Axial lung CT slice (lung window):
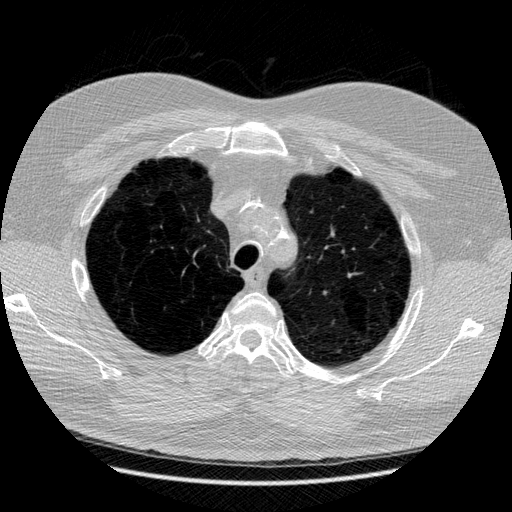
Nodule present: no